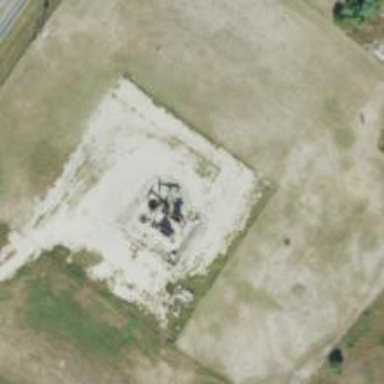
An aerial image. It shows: Petroleum well that is man-made.